Field crop: maize
Growth stage: 2
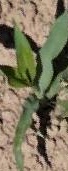
Species: maize